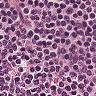
Metastatic tissue present: no